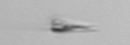
Label: Calciopappus